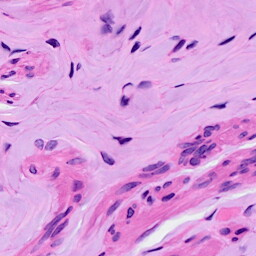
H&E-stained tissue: Ovarian